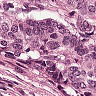
Metastatic tissue present: yes